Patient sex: M
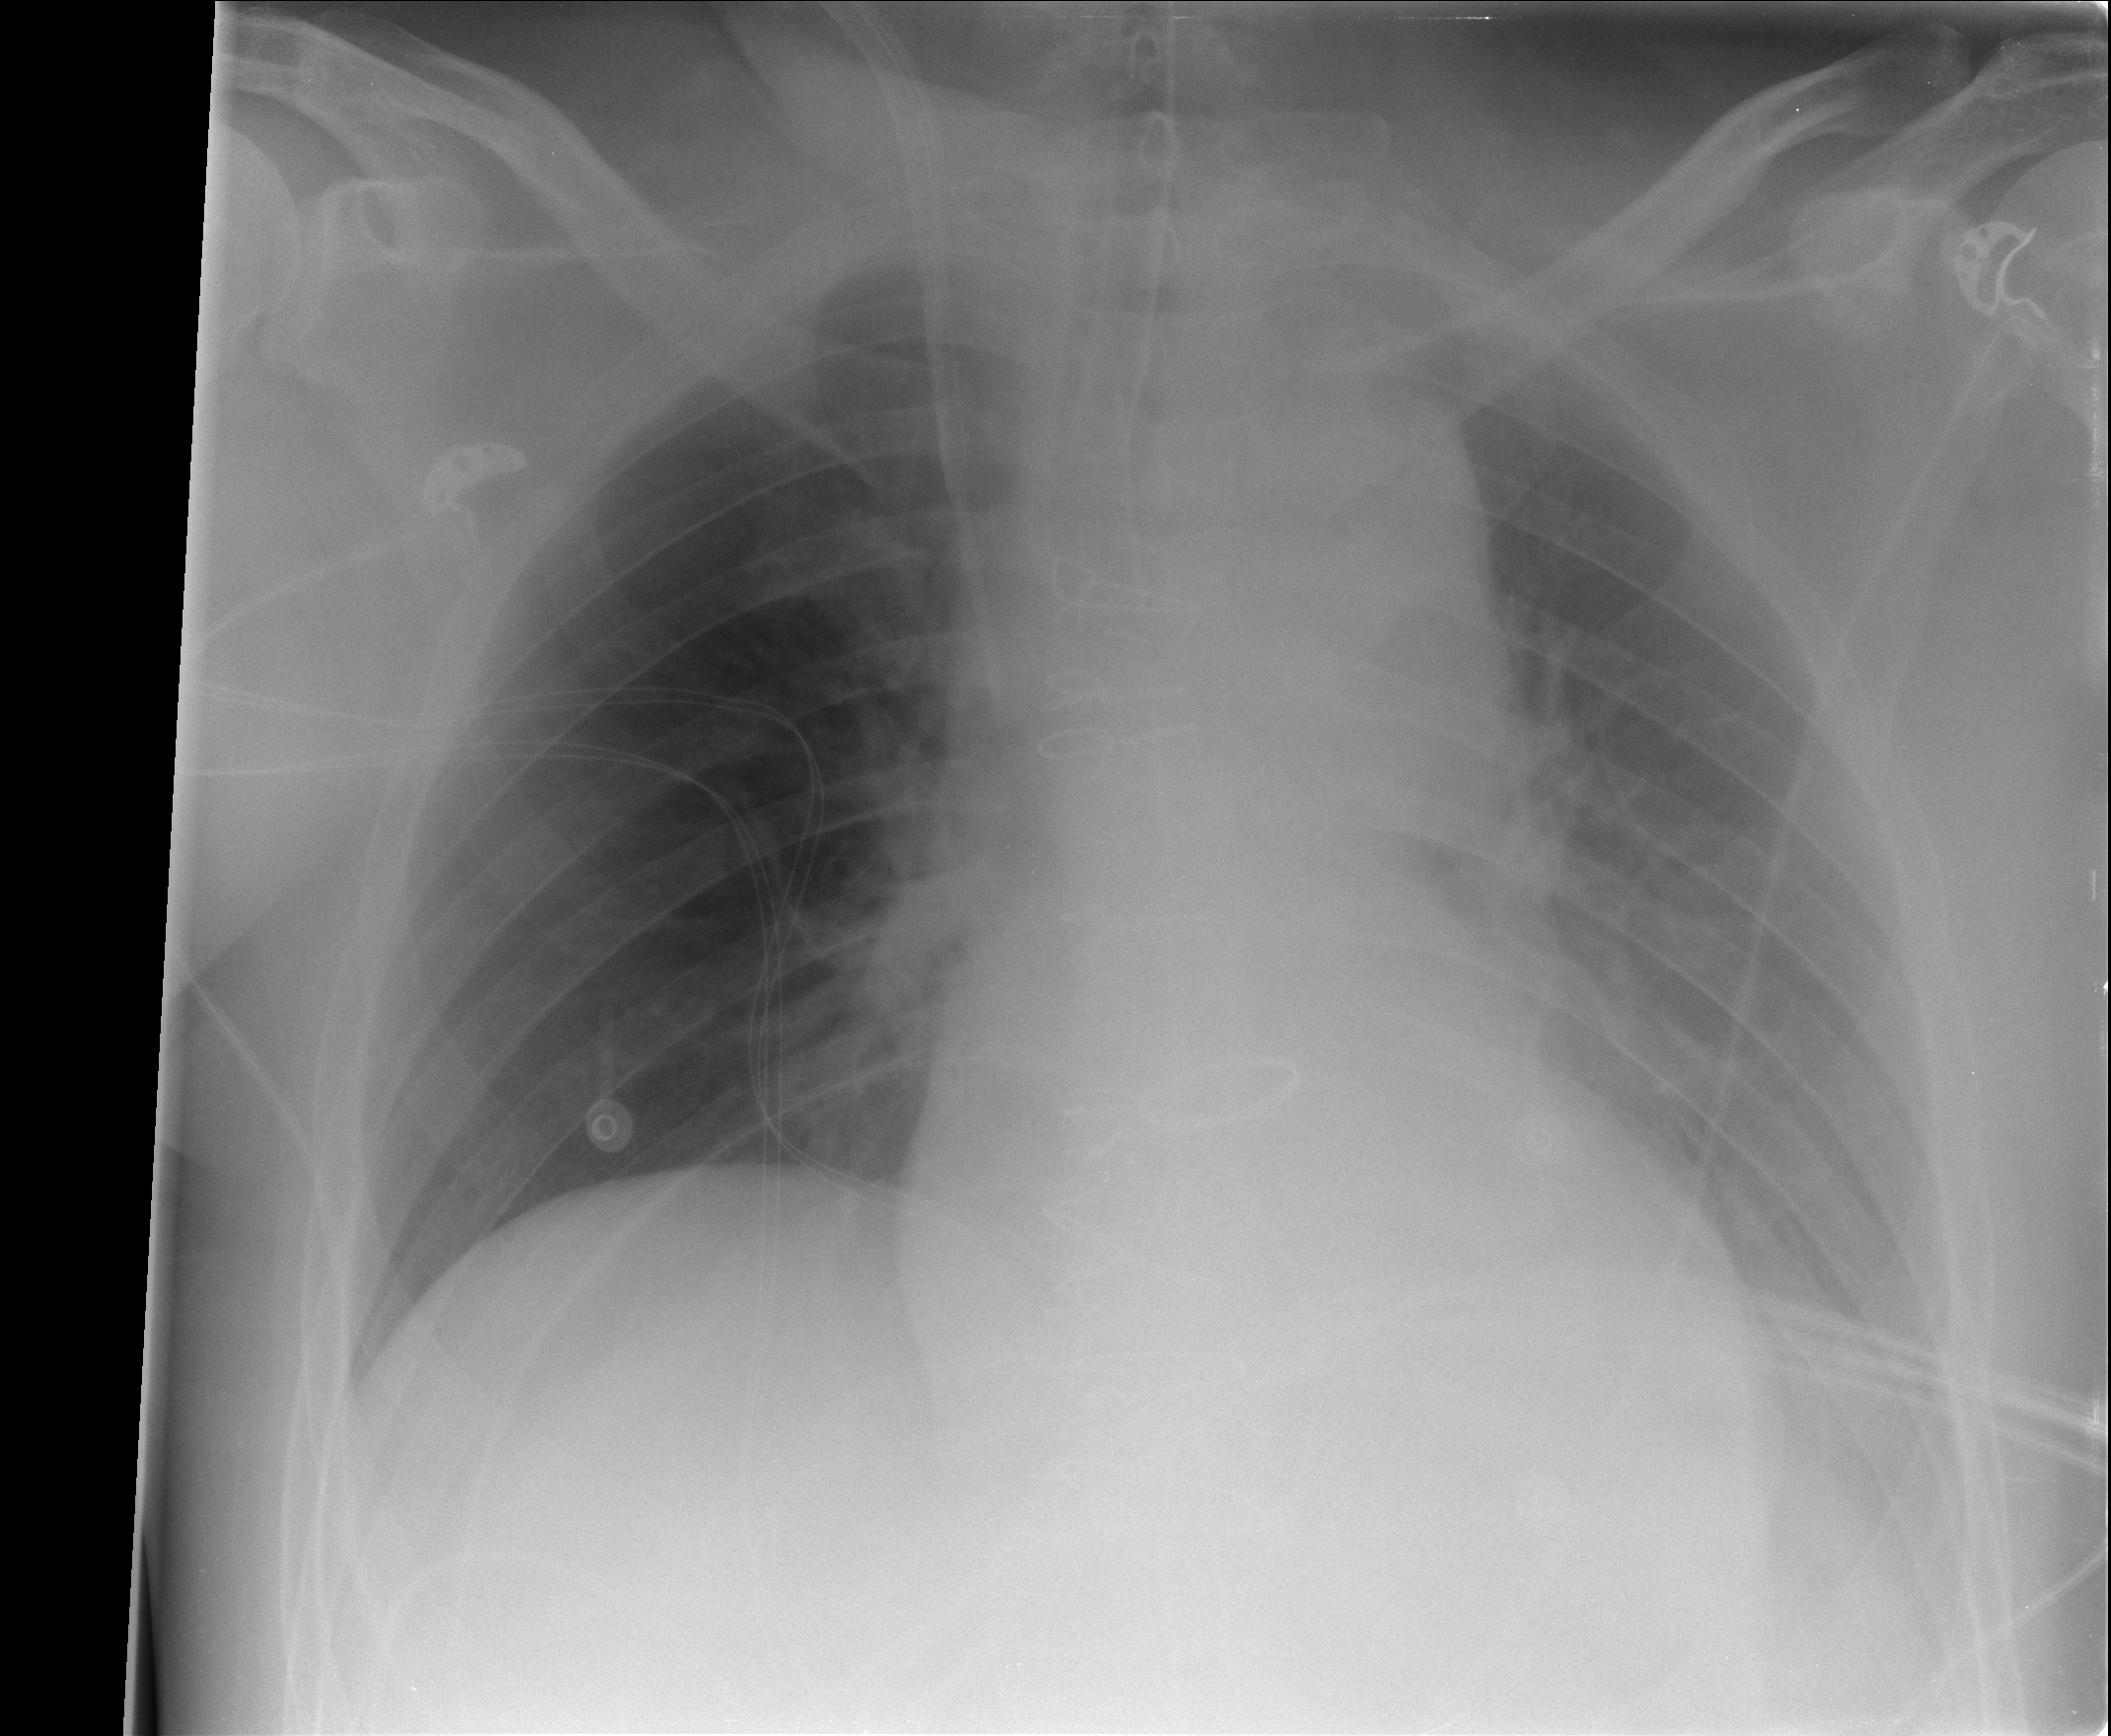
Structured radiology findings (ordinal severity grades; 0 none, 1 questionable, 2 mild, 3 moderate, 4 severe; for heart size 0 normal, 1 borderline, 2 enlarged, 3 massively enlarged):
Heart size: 0
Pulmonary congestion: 2
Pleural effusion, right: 0
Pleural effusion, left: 2
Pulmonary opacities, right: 0
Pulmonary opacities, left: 0
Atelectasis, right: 0
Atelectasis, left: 2